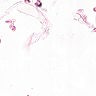
Metastatic tissue present: no